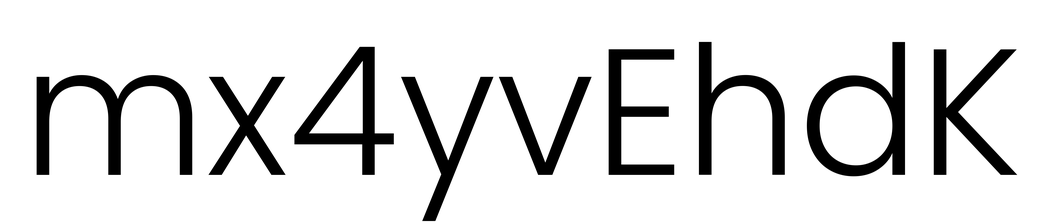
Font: Poppins-Light